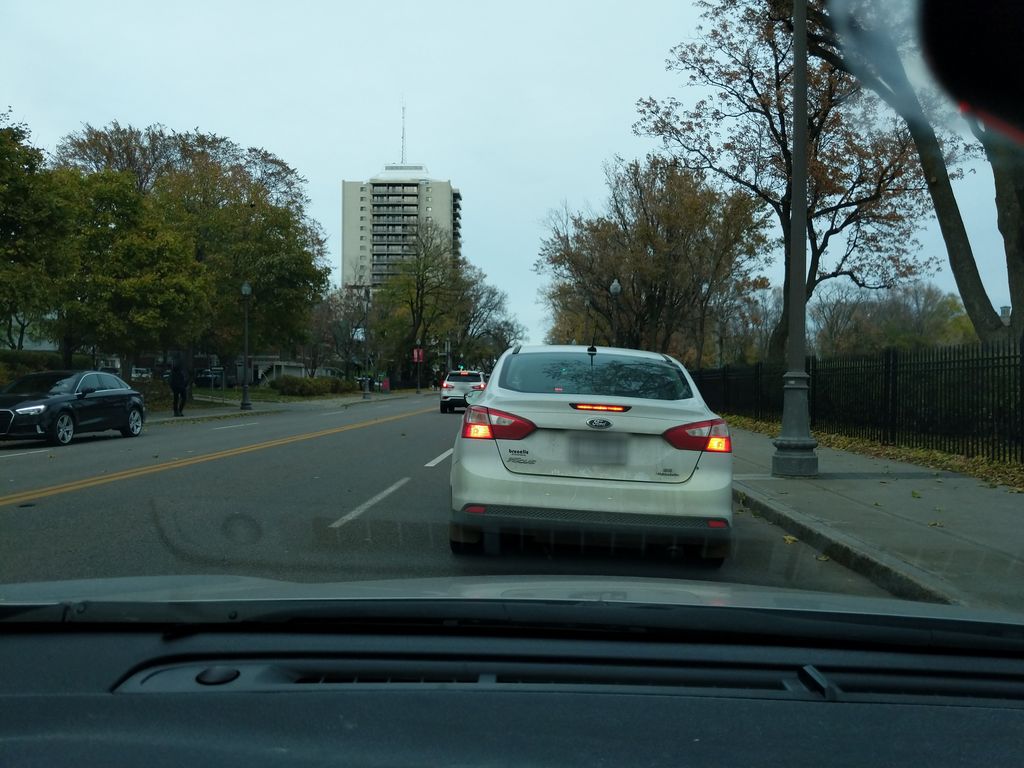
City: quebec_city